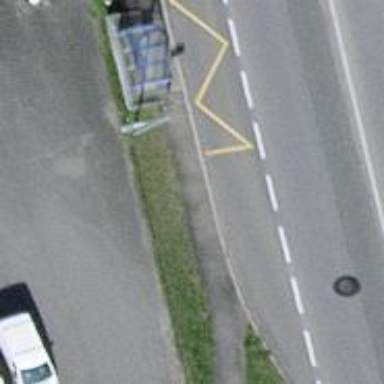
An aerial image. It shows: Platform with shelter for public transport.